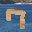
Label: 7